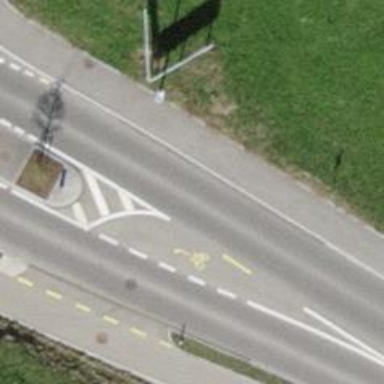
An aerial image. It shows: Primary highway with separate asphalt sidewalk.